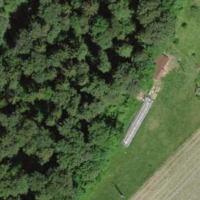
EUNIS habitat code: 44
Species observed at this site:
Lamium galeobdolon